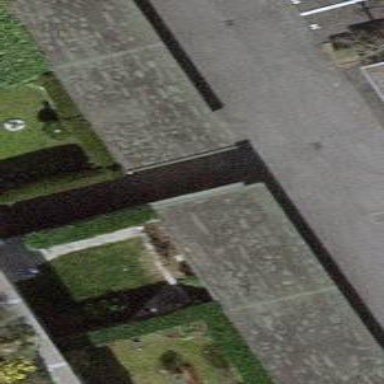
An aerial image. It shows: View of roof of building.